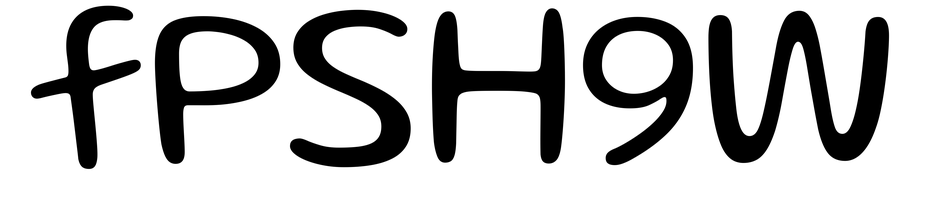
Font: Gluten_Light